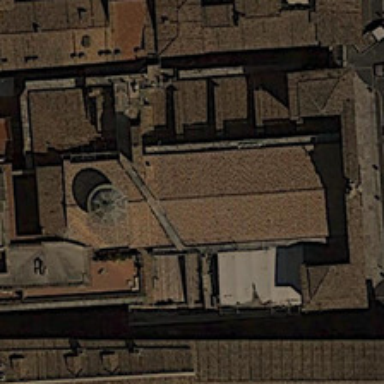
Several cars are near a red church .